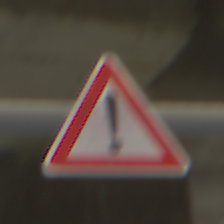
Verkehrszeichen: Gefahrenstelle
Umgebung: Indoor, Special
Tageszeit: NotSpecified
Wetter: NotSpecified
Licht: Artificial
Jahreszeit: NotSpecified
Kontrast: HighContrast